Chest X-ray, AP view. Patient: 16 years old, sex F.
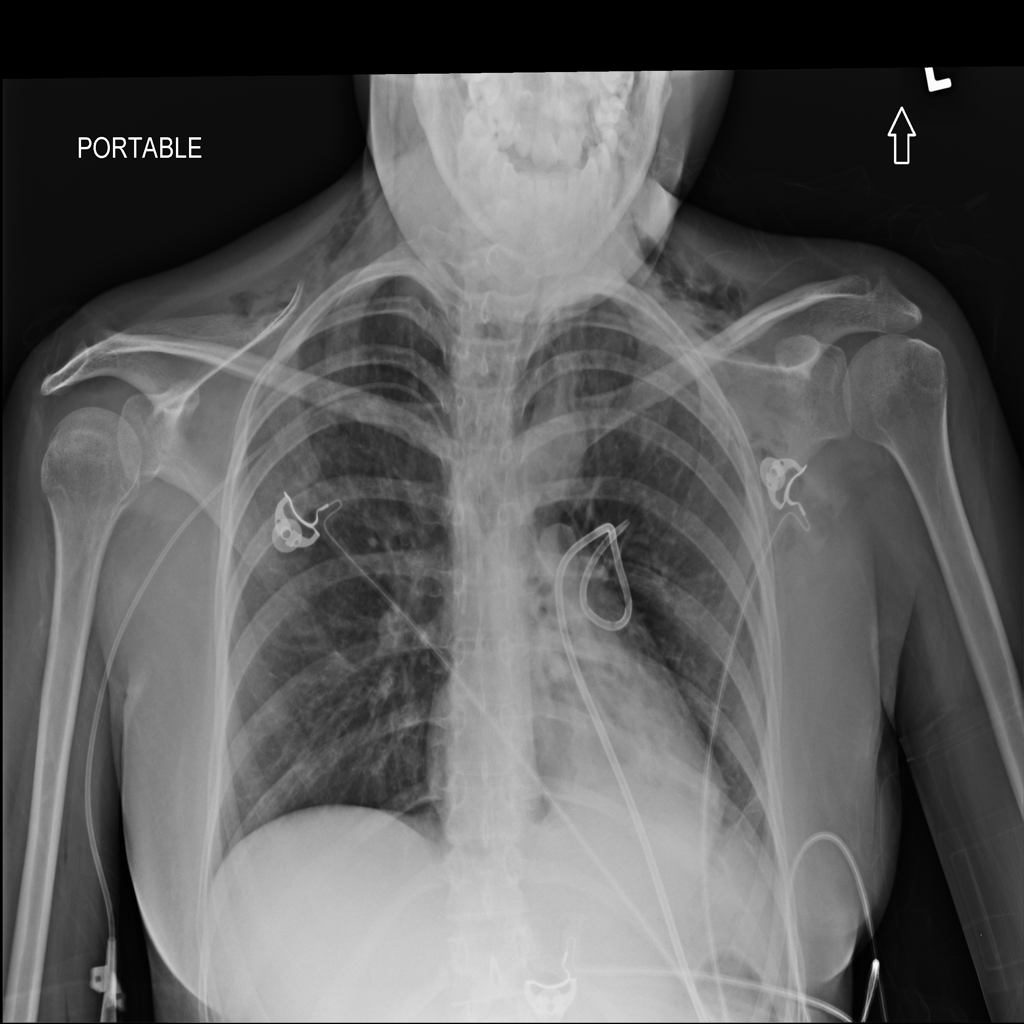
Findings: Atelectasis, Infiltration